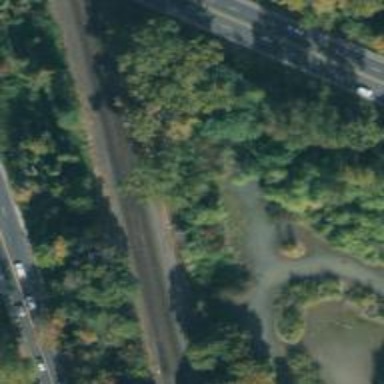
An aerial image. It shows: Railroad crossover.